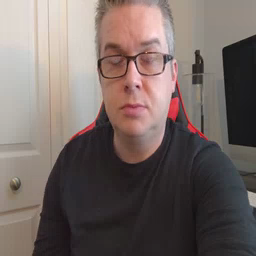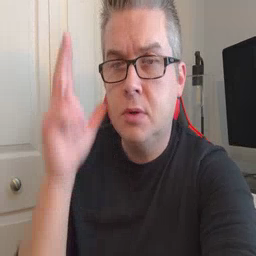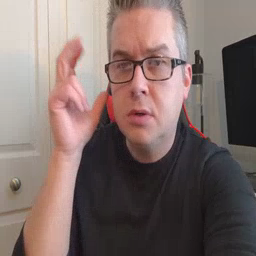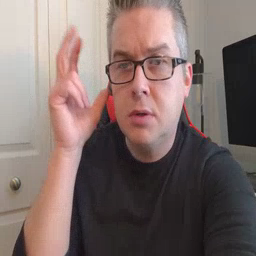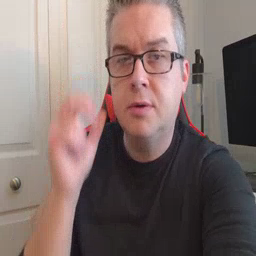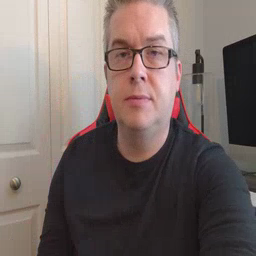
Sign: hear